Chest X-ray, AP view. Patient: 73 years old, sex M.
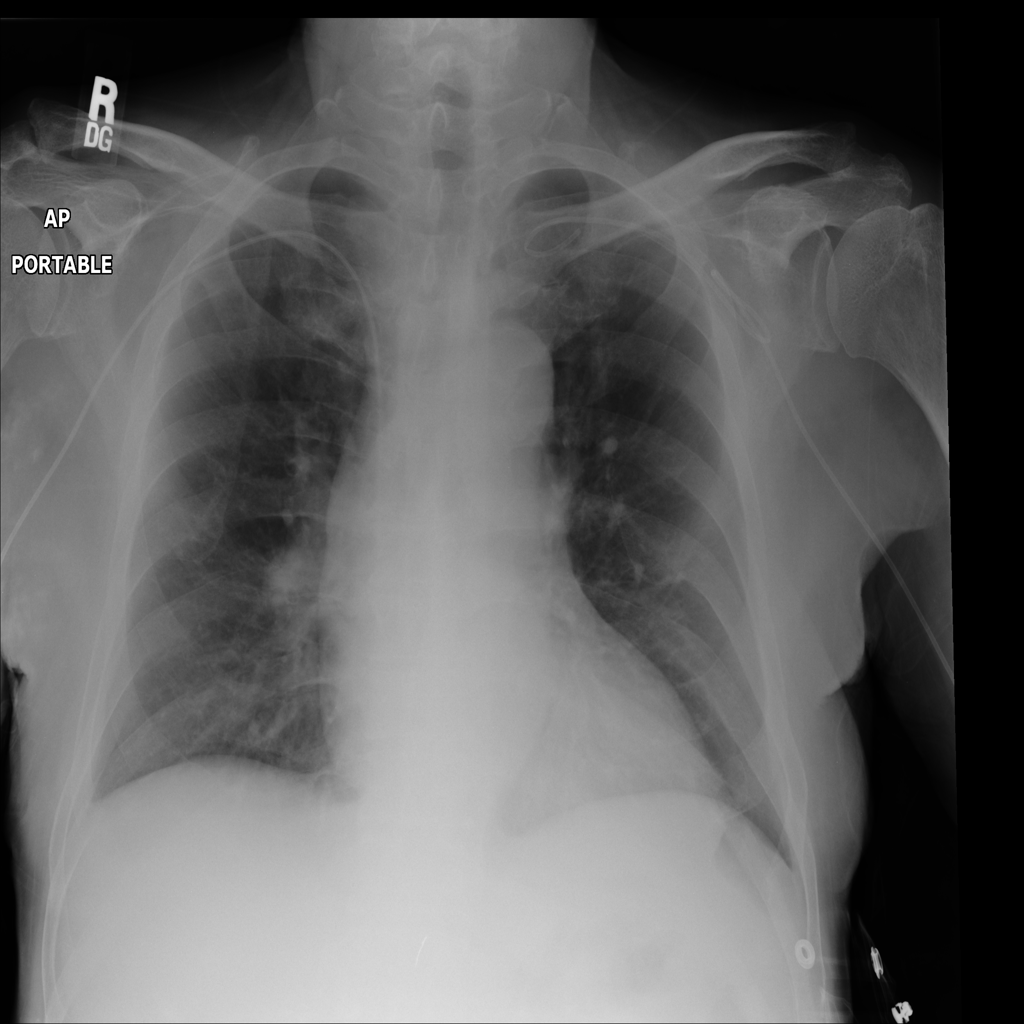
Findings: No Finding